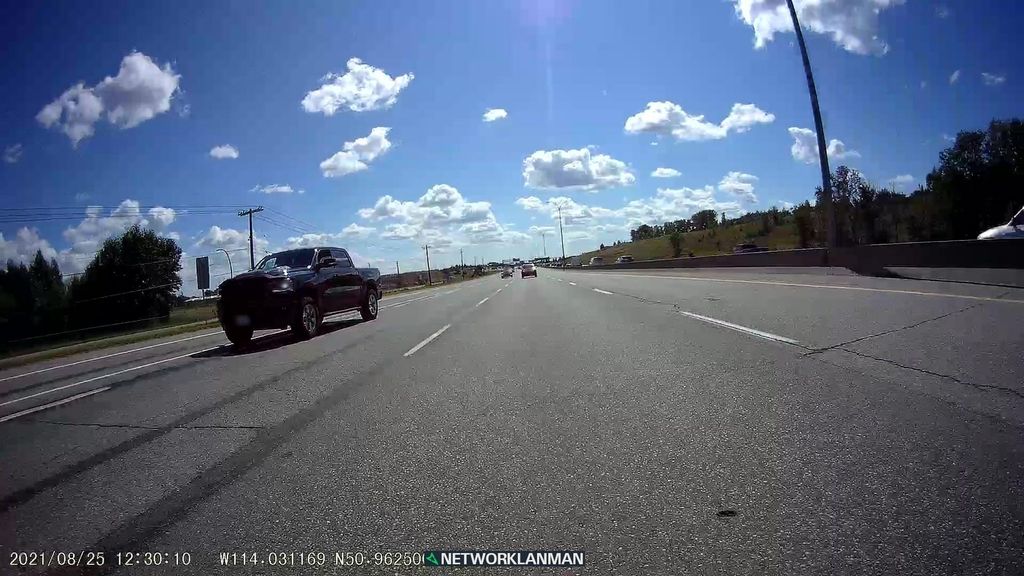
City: calgary